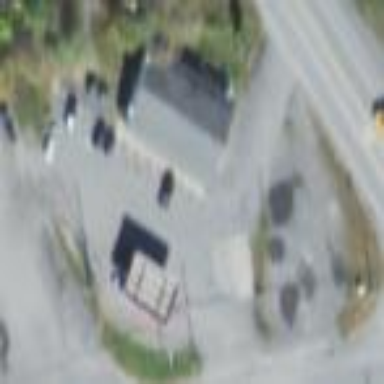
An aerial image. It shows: Fuel station.